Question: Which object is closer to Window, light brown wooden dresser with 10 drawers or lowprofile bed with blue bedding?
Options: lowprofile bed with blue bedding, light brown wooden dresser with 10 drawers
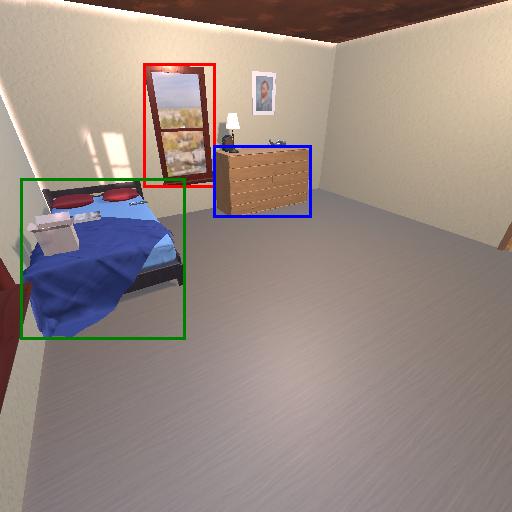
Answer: lowprofile bed with blue bedding